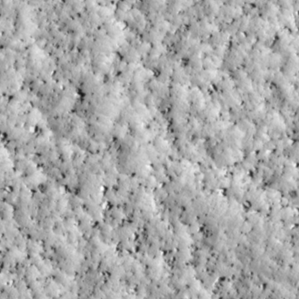
Label: non_frost